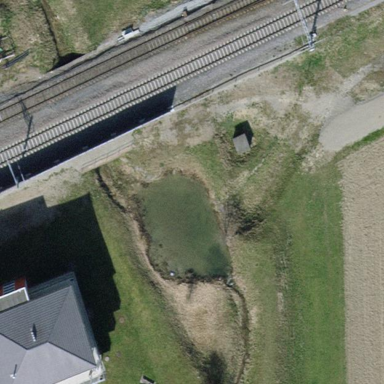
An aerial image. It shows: Pond surrounded by natural water.